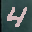
Label: 4